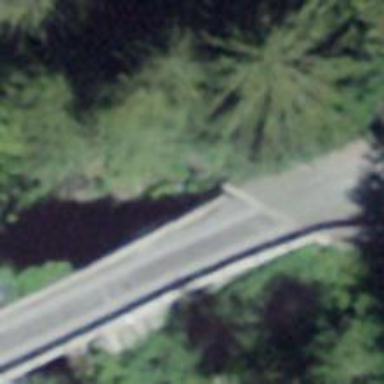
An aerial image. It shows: Track road with grade1 bridge.